Field crop: maize
Growth stage: 2
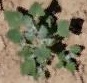
Species: chenopodium